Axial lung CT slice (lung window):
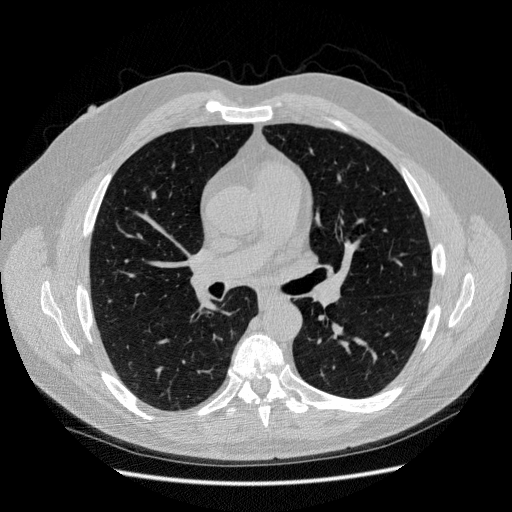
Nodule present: no